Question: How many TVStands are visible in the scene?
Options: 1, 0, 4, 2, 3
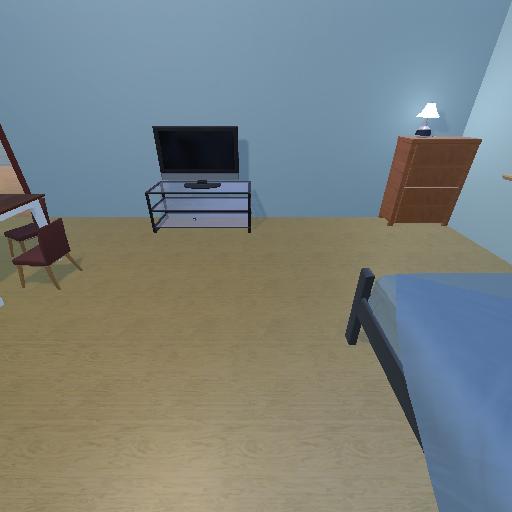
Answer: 1